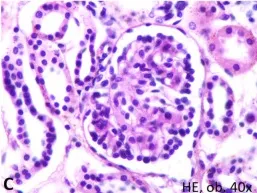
Proliferative glomerulonephritis. In Hematoxylin-Eosin, microscopic features consist on mesangium enlargement and proliferation of podocytes (A-C).
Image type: pathology (h&e)